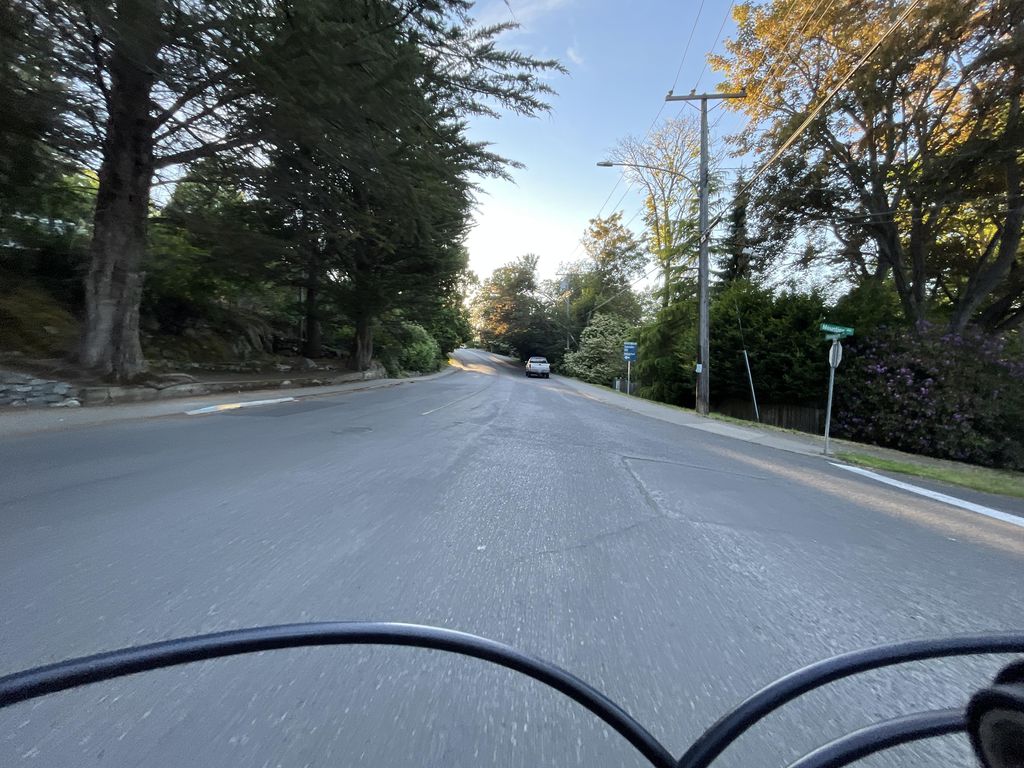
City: victoria